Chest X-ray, AP view. Patient: 48 years old, sex F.
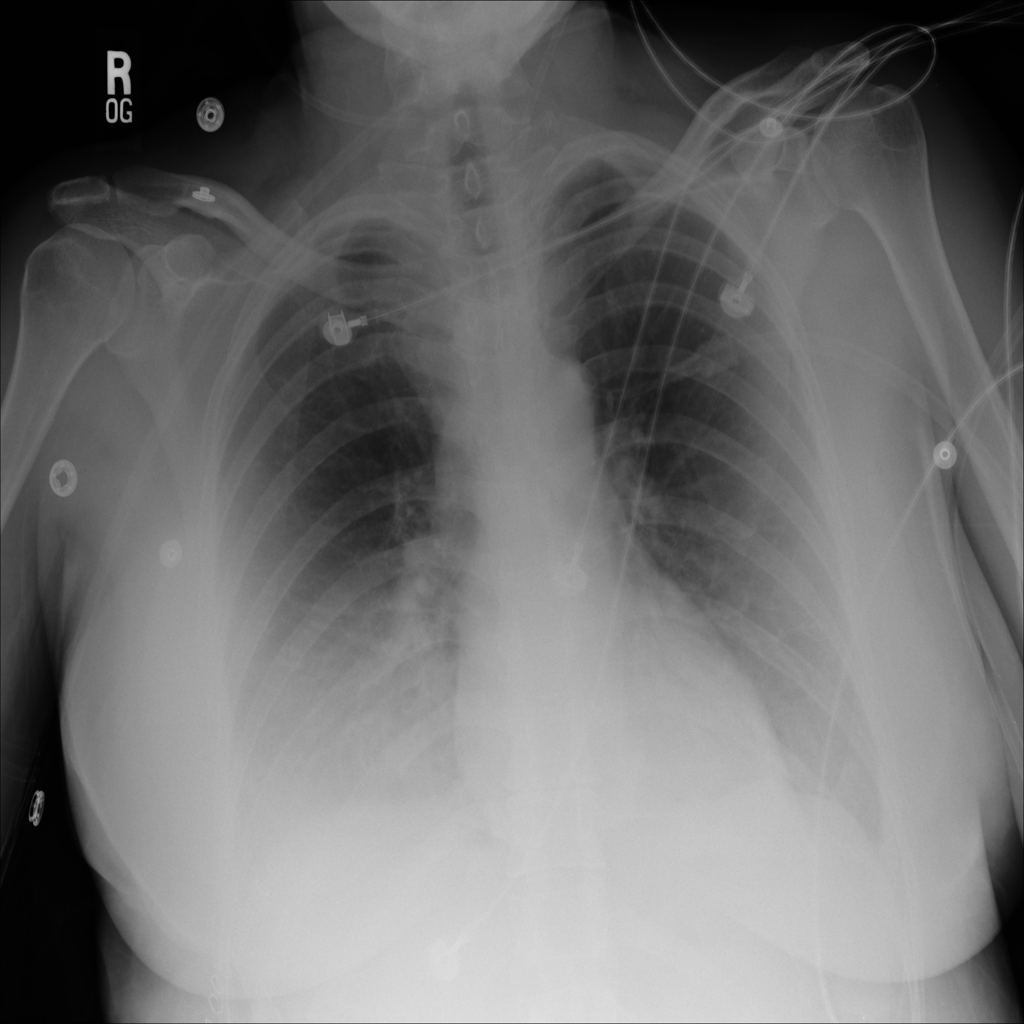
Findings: Atelectasis, Edema, Effusion, Pneumonia, Pneumothorax